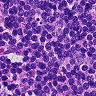
Metastatic tissue present: no